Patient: sex F, age 69
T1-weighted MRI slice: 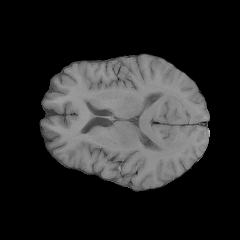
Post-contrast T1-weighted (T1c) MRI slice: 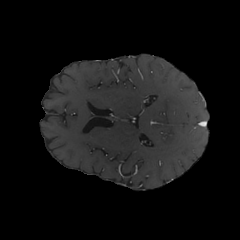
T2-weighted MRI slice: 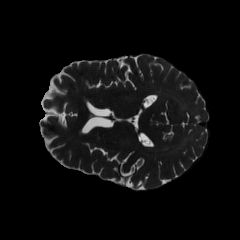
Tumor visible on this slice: no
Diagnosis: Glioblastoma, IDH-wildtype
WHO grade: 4